Field crop: maize
Growth stage: 2
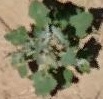
Species: chenopodium